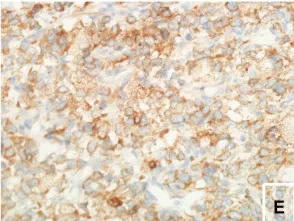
Immunohistochemical staining. Bcl-2. Staining.
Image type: pathology (immunostaining)